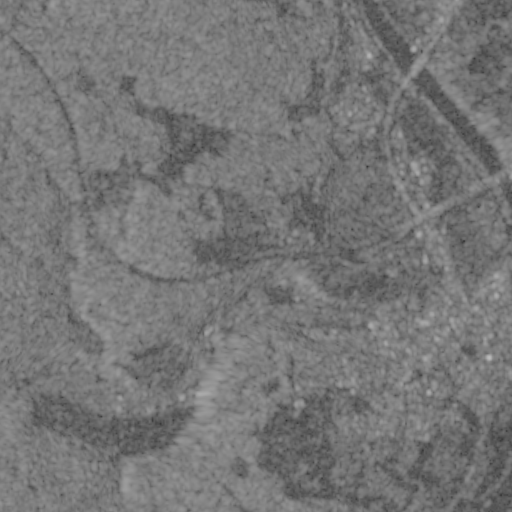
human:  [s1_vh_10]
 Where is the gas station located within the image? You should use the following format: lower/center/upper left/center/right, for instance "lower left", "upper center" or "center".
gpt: The gas station is located in the center right of the image.
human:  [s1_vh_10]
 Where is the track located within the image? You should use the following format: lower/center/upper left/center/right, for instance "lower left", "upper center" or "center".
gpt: The track is located in the lower right of the image.
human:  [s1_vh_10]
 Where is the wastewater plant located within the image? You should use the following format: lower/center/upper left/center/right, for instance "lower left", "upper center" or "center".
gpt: The wastewater plant is located in the upper right of the image.
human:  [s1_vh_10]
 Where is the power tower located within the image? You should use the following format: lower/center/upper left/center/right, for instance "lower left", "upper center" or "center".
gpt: There is no power tower in the image.

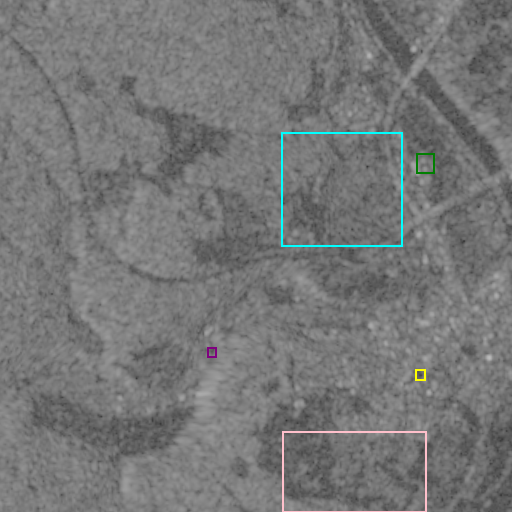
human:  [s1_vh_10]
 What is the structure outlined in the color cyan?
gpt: The structure outlined in cyan is a crop field.
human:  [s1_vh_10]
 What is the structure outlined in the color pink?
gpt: The structure outlined in pink is a park.
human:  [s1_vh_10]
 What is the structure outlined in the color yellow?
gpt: The structure outlined in yellow is a parking lot.
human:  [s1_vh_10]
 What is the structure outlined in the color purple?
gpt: The structure outlined in purple is a track.
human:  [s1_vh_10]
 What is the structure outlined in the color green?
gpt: The structure outlined in green is a wastewater plant.
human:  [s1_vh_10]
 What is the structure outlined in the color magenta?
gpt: There is no magenta outline.